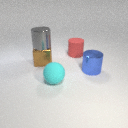
large cyan rubber sphere in front of large red rubber cylinder